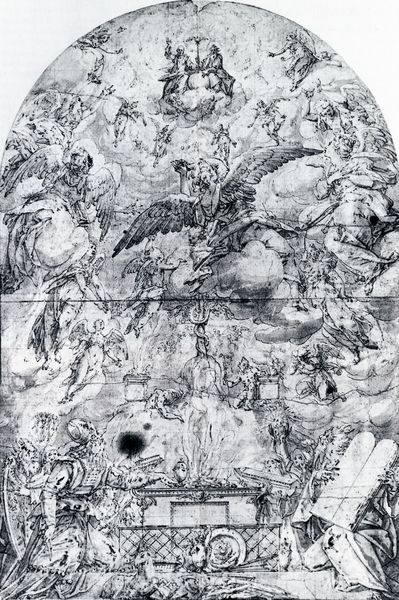
Titel: "Die Heilige Dreieinigkeit" oder "Das Opfer des Alten Bundes"
Künstler: Friedrich Sustris
Standort: Budapest
Institution: Szépmüvészeti Múzeum
Schlagwörter: adler, blätter, feder, feuer, flügel, gott, gruppe, himmel, kampf, mann, schatten, vogel, weiß, wolken, frauen, menschen, fenster, frau, grau, holz, männer, schwarz, skizze, zeichnung, haus, tiere, wolke, zaun, malerei, masse, ornament, bart, gericht, barock, bibel, blass, federn, johannes, mensch, stein, taube, vögel, kirche, qualm, rauch, pflanzen, fliegen, oval, engel, relief, schrift, bogen, studie, grafik, graphik, rundbogen, tafel, wandgemälde, geländer, tor, laviert, schild, tusche, flamme, moses, buch, religion, münchen, flammen, glut, symmetrisch, druck, druckgraphik, druckgrafik, loch, kupfer, schlange, bleistift, entwurf, unterzeichnung, tinte, altar, fleck, halbrund, rolle, brandfleck, karton, christus, götter, jüngstes gericht, teufel, wesen, fall, schwingen, gebote, heiliger, schriftrolle, heiligtum, opfer, deckengemälde, fresko, welt, putti, prophet, ciel, sakral, knick, christentum, auferstehung, altarbild, michael, vorzeichnung, graphit, stick, taun, zehn, skizz, garage, vorstudie, retabel, nuage, tafeln, christ, freske, aile, ange, mythologie, gottvater, mose, antwerpen, cornelius, felck, jugement, gesetzestafeln, phoenix, sakralkunst, dieu, ailes, deckenbild, gebotstafeln, zehn gebote, holztafeln, livre, raphael, ganymed, chute anges rebelles, ganymede, ludwigskirche st ludwig, peter corneliua, tefel, tefeln, testament, plumes, flü+gel, tintenfleck, a, frasco, oeuvre, x, f, z, eza, y, elu